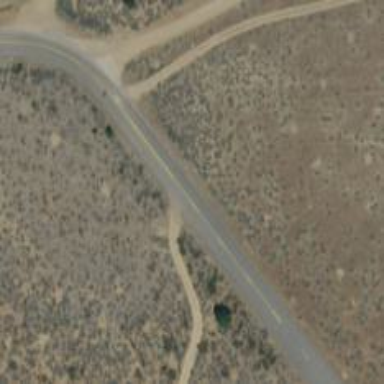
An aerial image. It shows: Tertiary road.